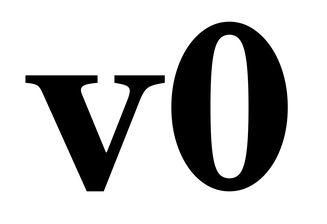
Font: LibreCaslonText_Bold